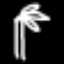
Label: palm tree